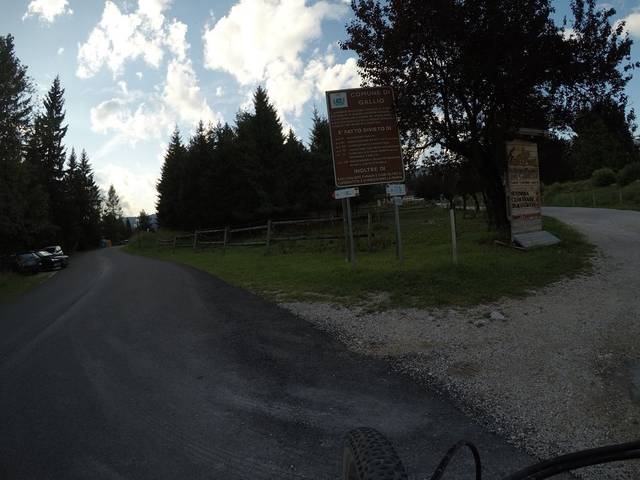
Region: Italy
Coordinates: 45.891, 11.538